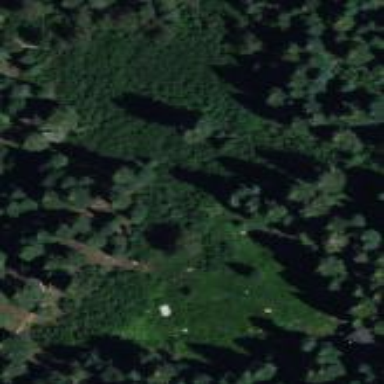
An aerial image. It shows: Wet meadow with wood vegetation.